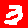
Digit: 3